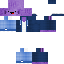
A male human skin with medium skin, wearing brown long hair dressed in a blue hoodie and blue pants, featuring a closed mouth.